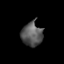
Tissue: prostate
Cell type: Fibroblasts
Senescence score: 0.8084
Nuclear area (px): 491
Mean DAPI intensity: 87.894